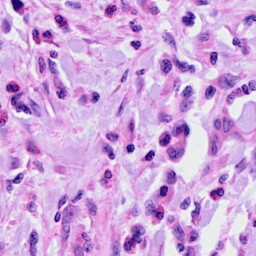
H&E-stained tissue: Cervix